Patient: sex F, age 56
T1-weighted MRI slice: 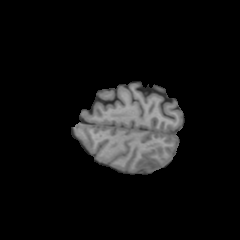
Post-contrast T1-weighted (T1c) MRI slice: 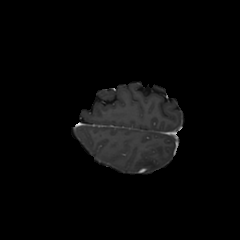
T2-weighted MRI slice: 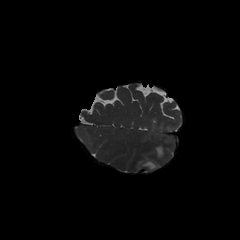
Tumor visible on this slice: yes
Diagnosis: Glioblastoma, IDH-wildtype
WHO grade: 4